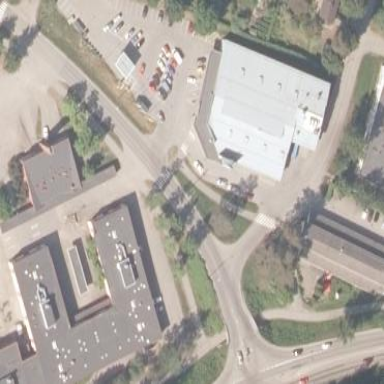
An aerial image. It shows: Retail area.